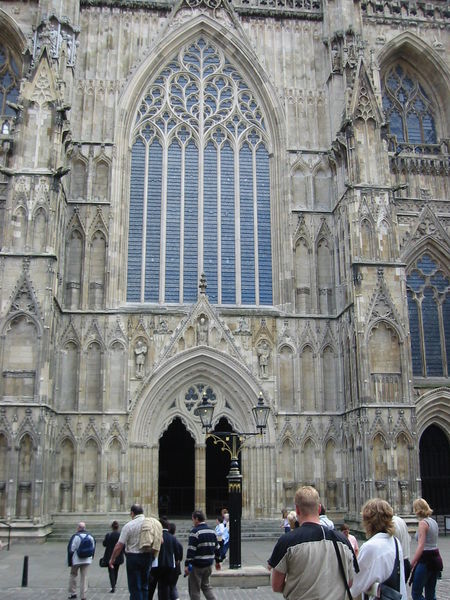
Titel: York Münster
Standort: York (EU - GB)
Schlagwörter: kirche